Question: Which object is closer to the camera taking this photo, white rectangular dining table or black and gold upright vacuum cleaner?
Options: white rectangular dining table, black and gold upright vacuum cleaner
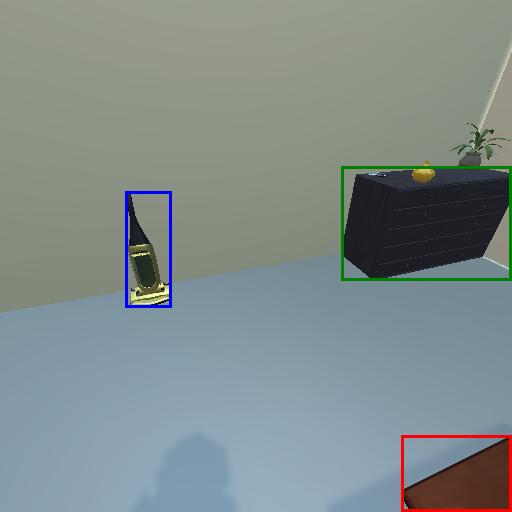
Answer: white rectangular dining table